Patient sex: M
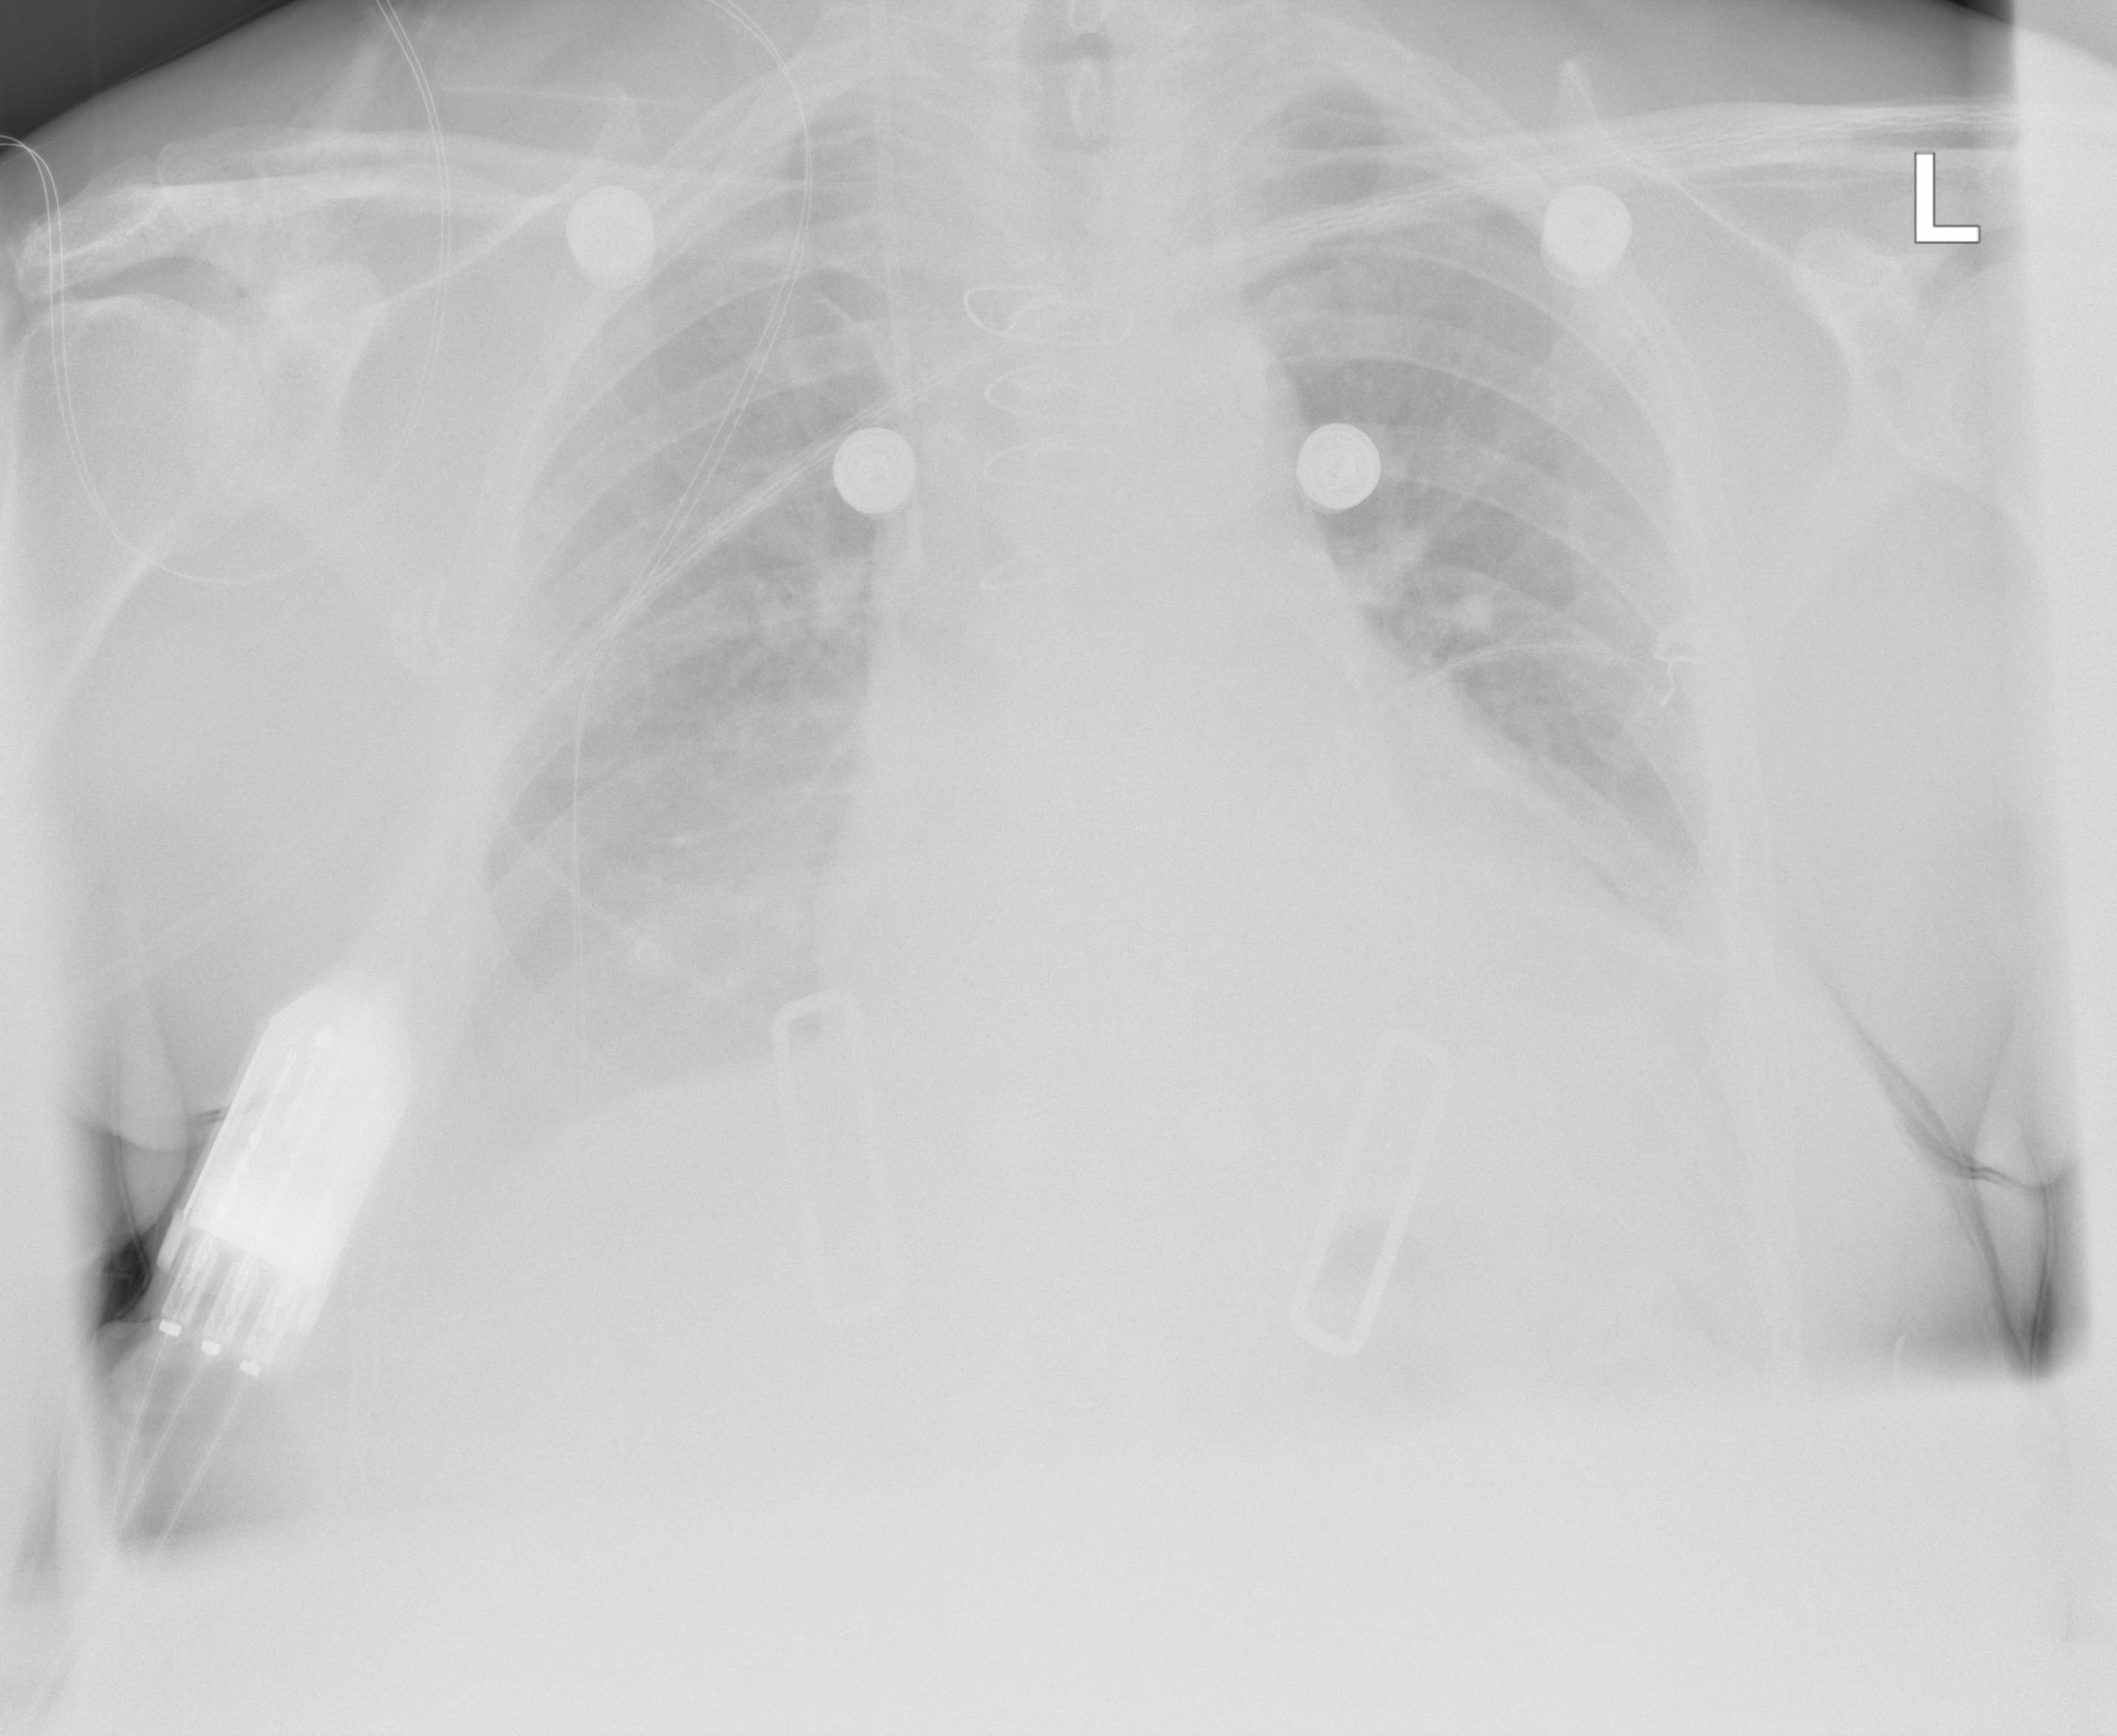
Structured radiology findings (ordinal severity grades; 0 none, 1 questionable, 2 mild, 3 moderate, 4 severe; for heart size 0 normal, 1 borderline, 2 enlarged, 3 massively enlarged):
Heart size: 2
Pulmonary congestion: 0
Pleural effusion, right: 2
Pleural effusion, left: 2
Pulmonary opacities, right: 0
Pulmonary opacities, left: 0
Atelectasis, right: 2
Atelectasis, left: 2